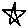
Label: star